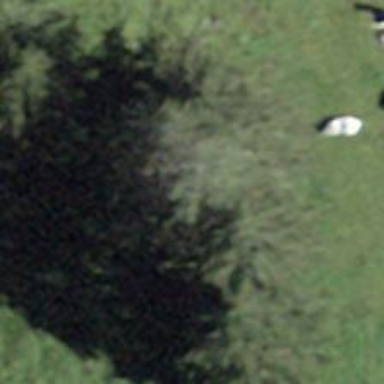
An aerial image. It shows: Single tag "natural: tree."